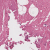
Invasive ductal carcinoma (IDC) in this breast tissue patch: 0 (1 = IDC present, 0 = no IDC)